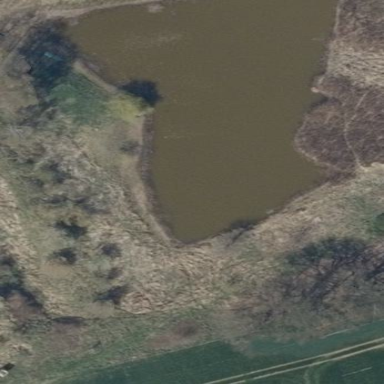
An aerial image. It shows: Peaceful pond surrounded by nature.